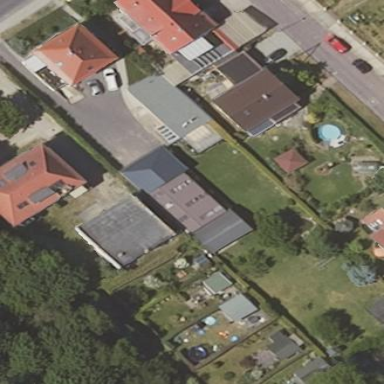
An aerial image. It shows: Shed building.